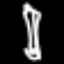
Label: pencil